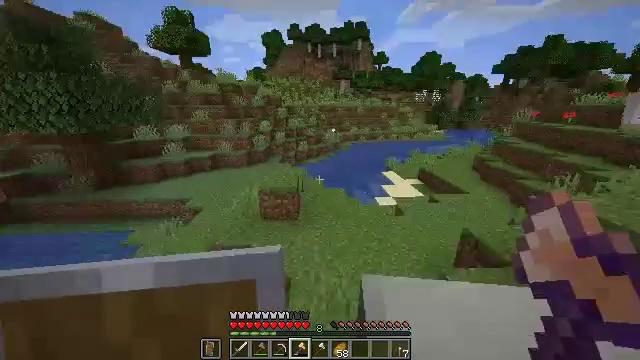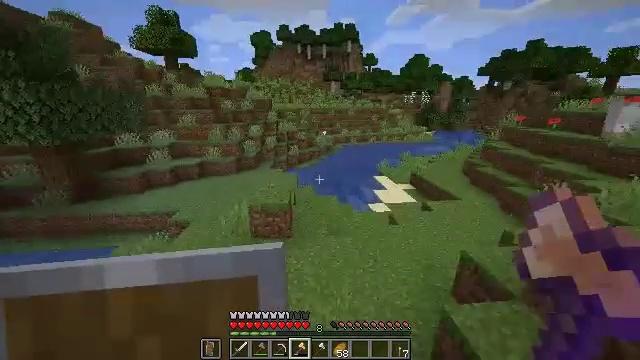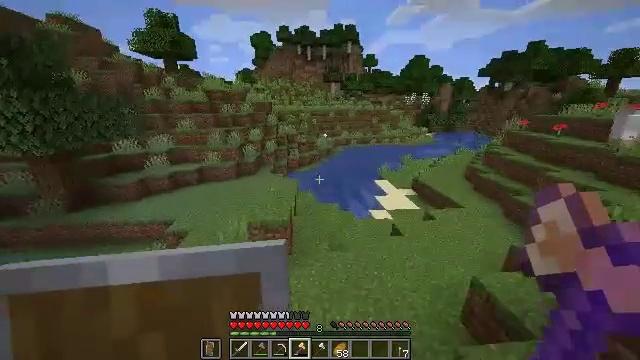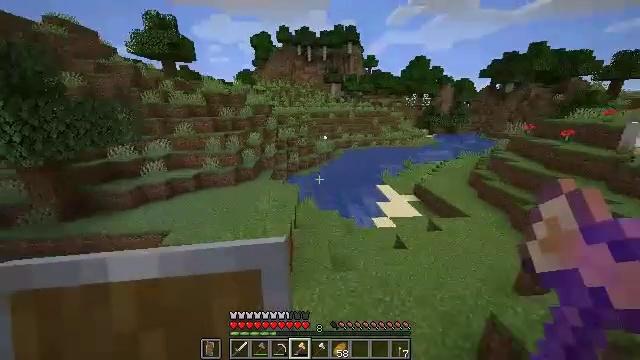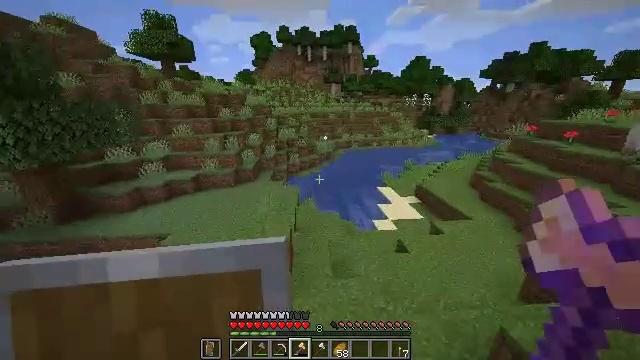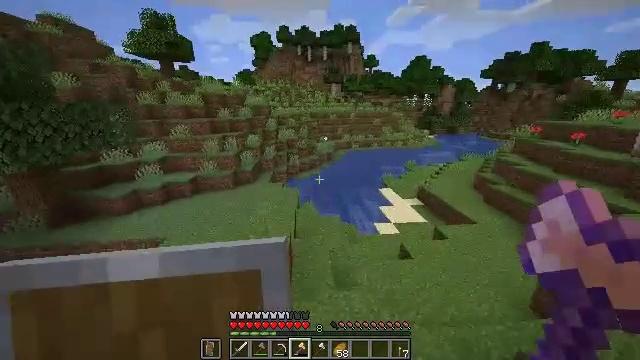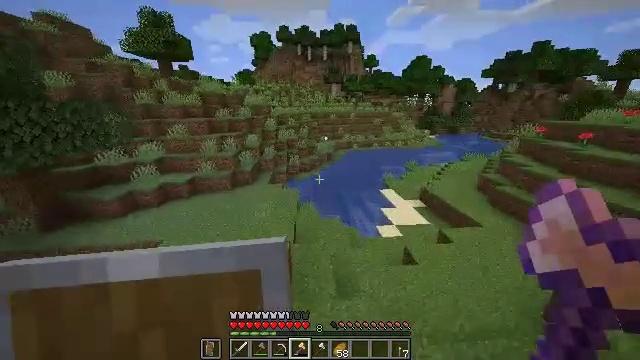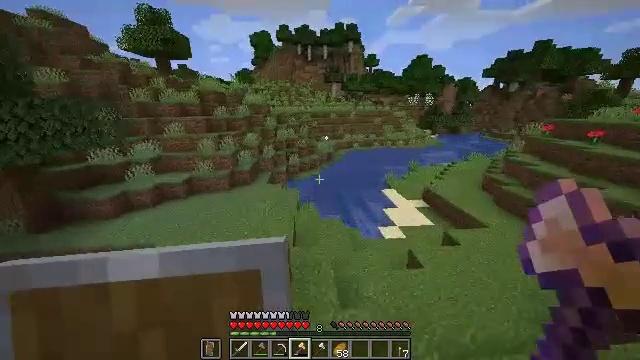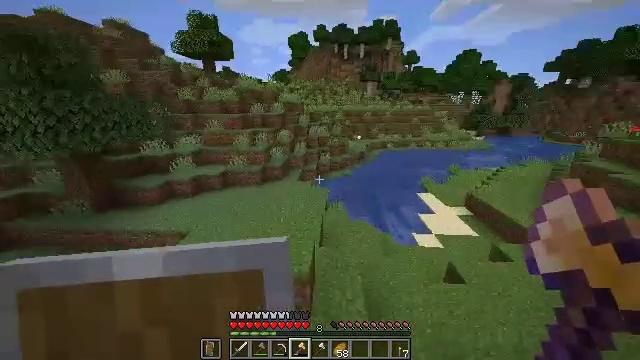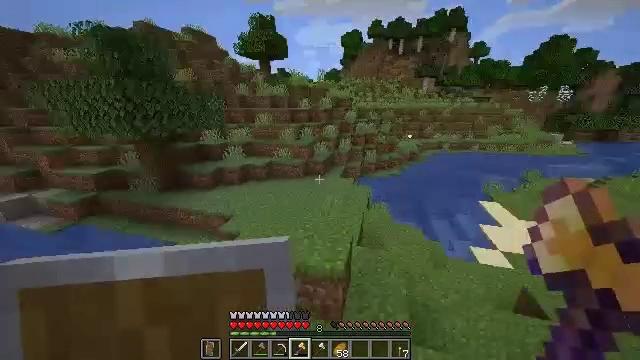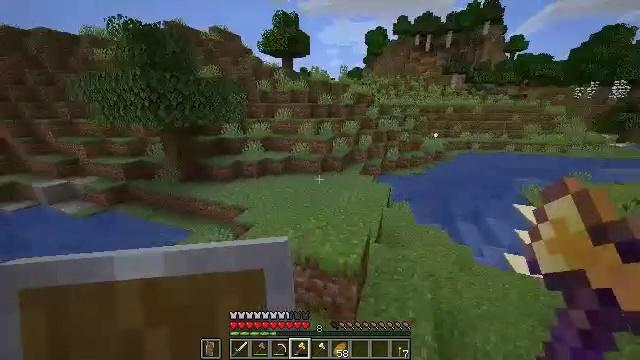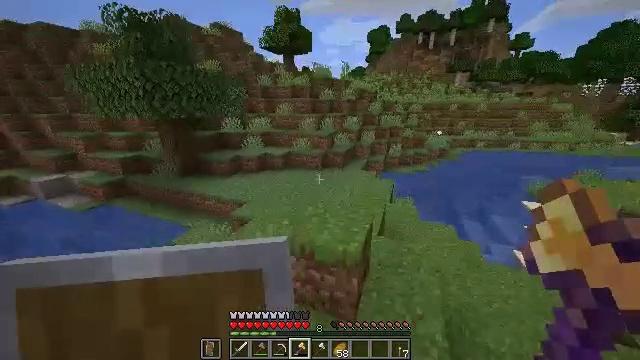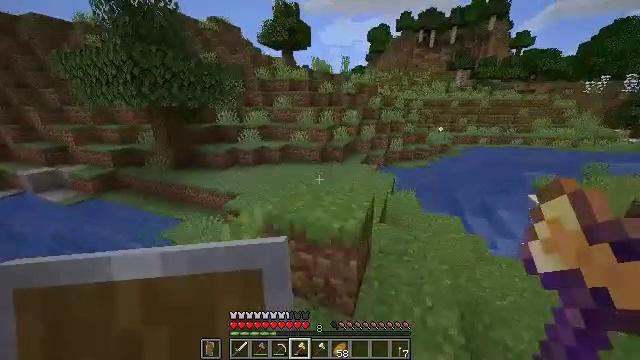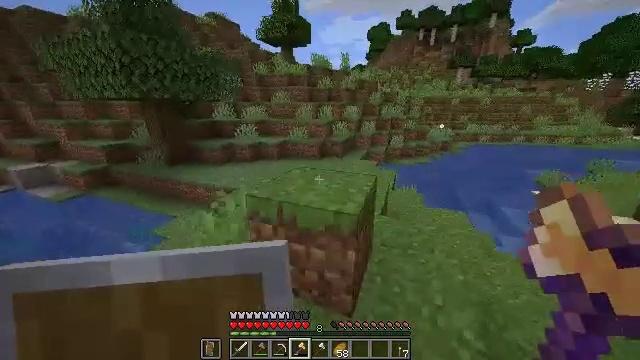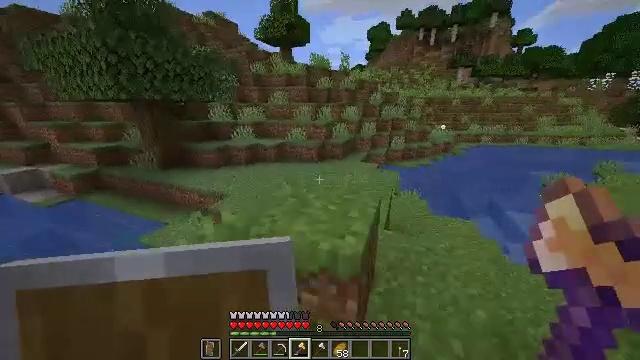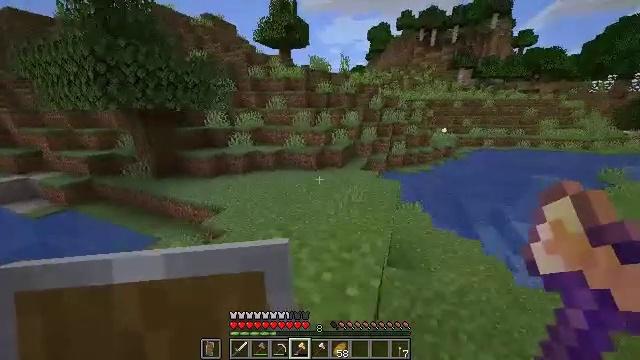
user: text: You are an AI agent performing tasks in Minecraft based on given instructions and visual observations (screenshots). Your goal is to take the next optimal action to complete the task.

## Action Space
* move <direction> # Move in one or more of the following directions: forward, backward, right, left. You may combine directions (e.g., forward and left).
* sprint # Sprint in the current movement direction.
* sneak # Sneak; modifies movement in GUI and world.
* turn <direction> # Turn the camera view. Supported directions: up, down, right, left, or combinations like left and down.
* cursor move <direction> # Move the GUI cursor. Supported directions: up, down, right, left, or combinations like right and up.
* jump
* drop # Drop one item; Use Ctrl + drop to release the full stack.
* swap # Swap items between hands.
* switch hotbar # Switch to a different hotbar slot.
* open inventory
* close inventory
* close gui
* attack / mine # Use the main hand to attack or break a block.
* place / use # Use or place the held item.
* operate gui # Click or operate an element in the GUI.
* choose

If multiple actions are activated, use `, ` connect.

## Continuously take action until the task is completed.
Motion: motion action
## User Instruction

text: Mine the oak log.
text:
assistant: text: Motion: move forward, turn right, jump
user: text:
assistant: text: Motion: move forward, jump
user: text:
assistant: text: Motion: move forward, jump
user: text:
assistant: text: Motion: move forward
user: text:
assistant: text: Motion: move forward
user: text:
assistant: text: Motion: move forward
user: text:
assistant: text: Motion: move forward
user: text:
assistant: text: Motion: move forward, turn left
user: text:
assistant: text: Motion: move forward, turn left, jump
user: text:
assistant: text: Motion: move forward, turn left, jump
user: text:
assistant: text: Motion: move forward, jump
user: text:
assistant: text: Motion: move forward, jump
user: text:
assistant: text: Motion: move forward, jump
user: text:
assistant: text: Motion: move forward, jump
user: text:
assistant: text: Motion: move forward, jump
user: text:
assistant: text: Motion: move forward, jump
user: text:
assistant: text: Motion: move forward, jump
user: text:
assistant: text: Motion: move forward, jump
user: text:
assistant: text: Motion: move forward
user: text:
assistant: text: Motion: move forward
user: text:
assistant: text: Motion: move forward, turn right and up
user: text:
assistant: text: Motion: move forward, turn right and up
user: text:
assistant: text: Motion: move forward, turn right and up
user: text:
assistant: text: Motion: move forward, sprint, turn right
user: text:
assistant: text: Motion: move forward, sprint
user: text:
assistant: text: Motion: move forward, sprint
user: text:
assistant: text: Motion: move forward, sprint
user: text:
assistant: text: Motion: move forward
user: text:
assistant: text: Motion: move forward
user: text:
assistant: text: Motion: move forward